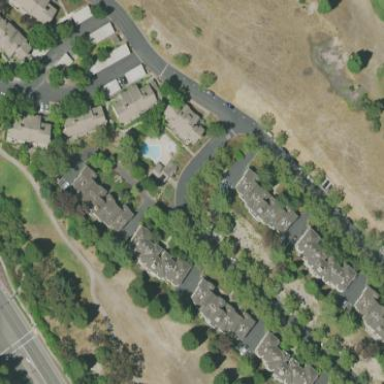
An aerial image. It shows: Residential area.